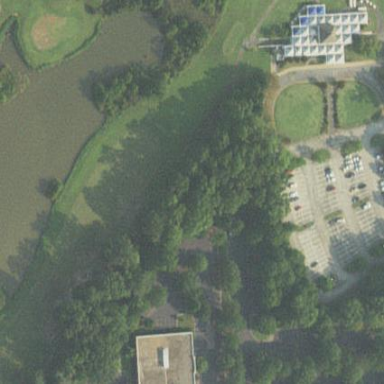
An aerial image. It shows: Area of rough grass used for golf.